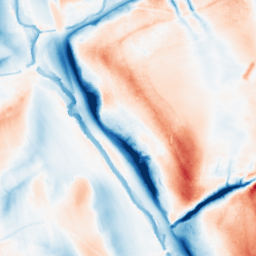
Category: classical
Decomposition family: gaussian_anisotropic
Decomposition parameters: sigma_x: 20
sigma_y: 2
Upsampling method: sinc_hamming
Upsampling parameters: scale: 2
kernel_size: 16
Upsampling scale: 2